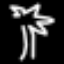
Label: palm tree